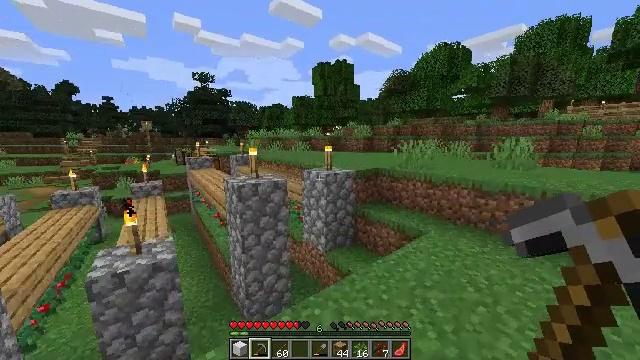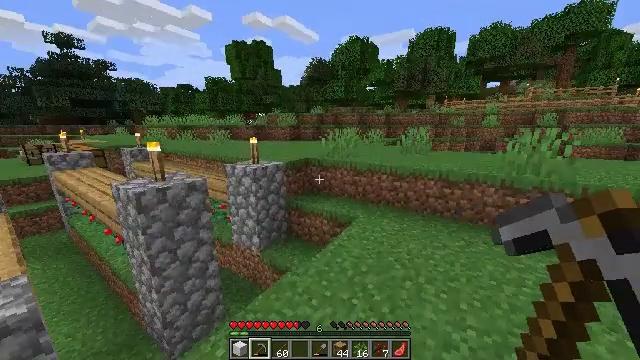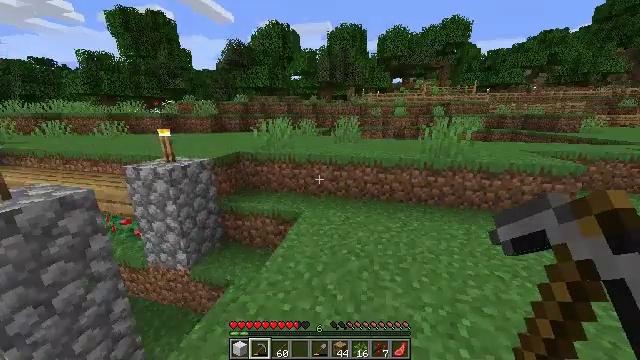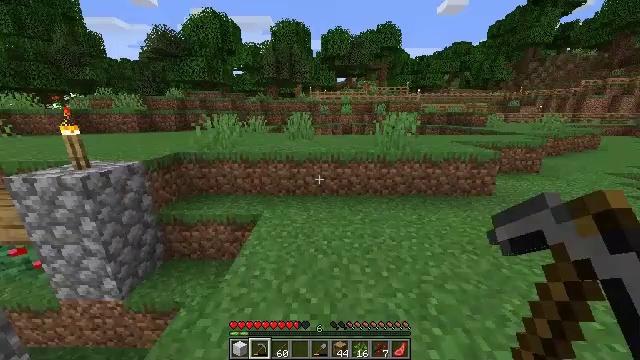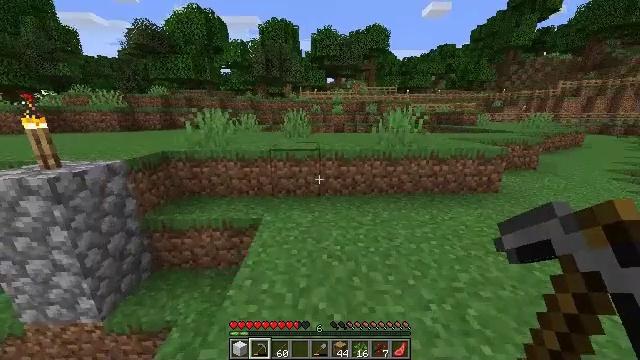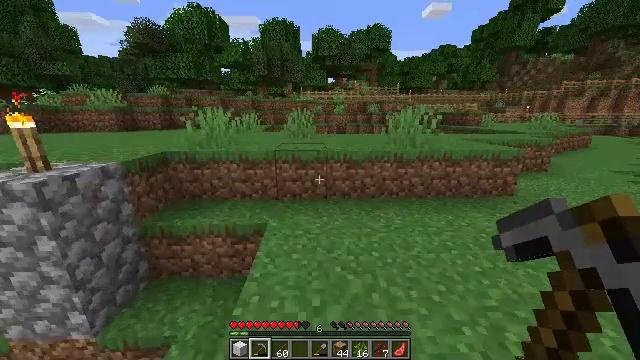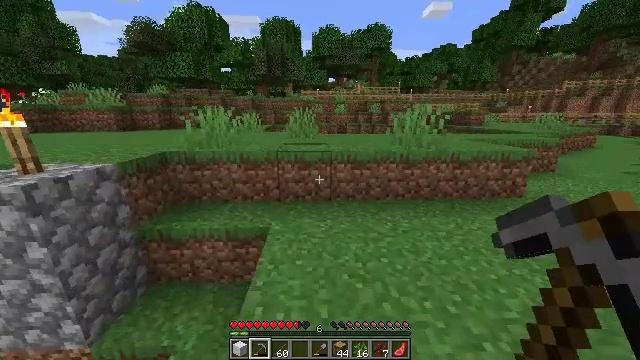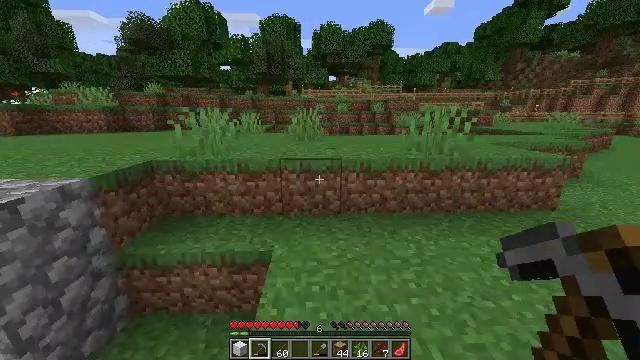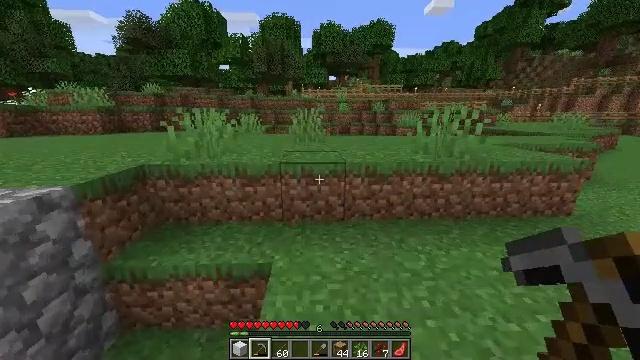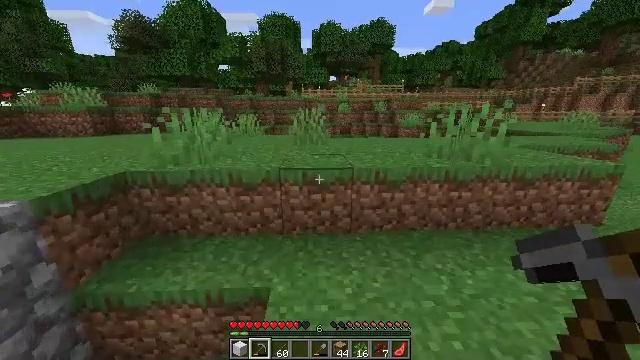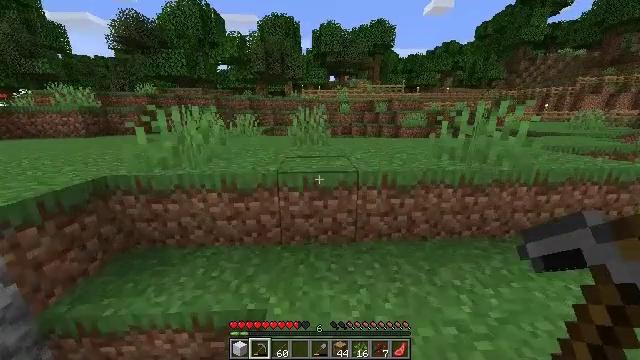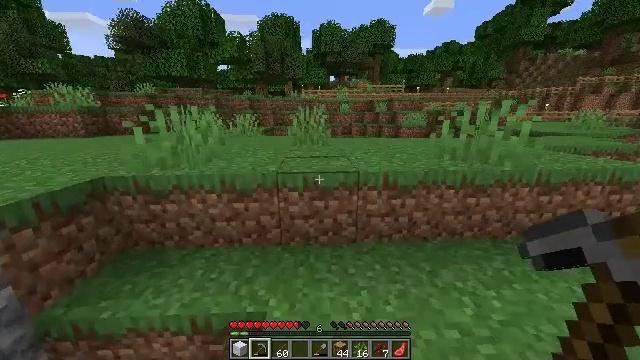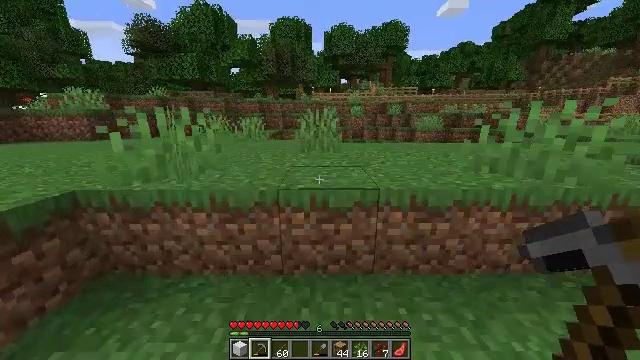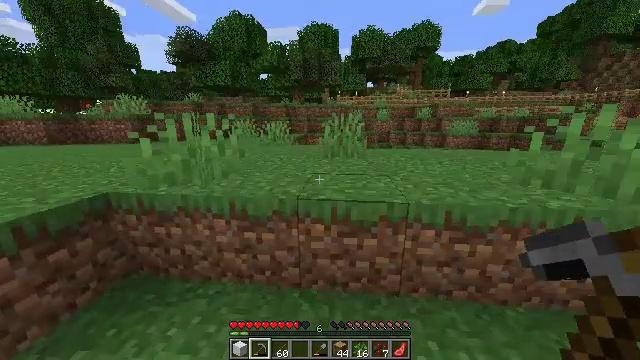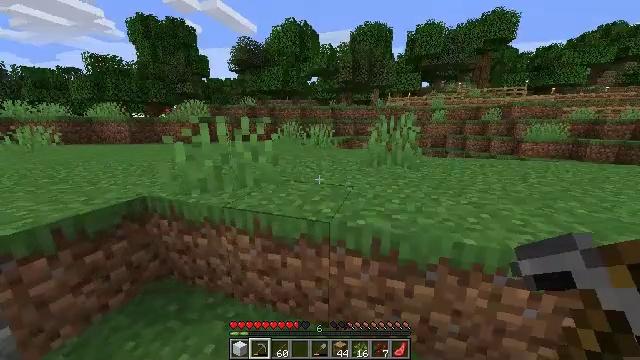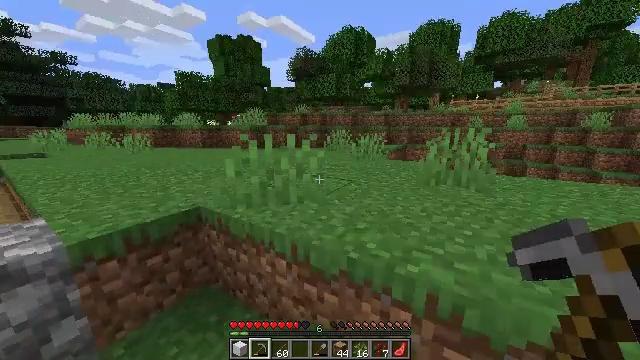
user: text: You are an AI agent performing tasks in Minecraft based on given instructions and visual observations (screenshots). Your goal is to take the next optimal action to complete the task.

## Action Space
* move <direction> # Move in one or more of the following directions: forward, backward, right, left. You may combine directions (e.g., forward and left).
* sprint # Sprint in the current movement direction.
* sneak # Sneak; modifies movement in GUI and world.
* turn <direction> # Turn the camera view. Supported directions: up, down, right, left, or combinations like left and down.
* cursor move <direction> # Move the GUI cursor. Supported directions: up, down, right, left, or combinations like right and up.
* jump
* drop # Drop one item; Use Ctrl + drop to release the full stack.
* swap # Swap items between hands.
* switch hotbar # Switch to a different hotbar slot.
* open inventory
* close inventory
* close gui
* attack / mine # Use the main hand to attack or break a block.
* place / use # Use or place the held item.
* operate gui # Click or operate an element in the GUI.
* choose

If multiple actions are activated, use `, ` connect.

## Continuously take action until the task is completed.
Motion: motion action
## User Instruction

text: Open the crafting table to make purple wool.
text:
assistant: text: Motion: move forward, turn right and down
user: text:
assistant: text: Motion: move forward, turn right and down
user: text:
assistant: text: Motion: move forward, turn right
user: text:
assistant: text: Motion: move forward, turn right
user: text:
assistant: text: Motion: move forward
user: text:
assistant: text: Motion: move forward
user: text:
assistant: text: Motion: move forward
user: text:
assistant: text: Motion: move forward
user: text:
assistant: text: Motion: move forward
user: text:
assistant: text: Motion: move forward
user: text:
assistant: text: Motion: move forward
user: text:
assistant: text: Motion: move forward, turn left
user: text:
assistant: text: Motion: move forward, turn left and up
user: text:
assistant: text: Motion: move forward, turn left
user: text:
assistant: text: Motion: move forward, turn left, jump
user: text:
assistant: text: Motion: move forward, turn left and up, jump
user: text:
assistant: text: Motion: move forward, turn left, jump
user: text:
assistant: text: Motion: move forward, turn left
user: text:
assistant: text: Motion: move forward
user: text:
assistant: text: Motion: move forward
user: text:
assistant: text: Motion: move forward
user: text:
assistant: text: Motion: move forward, turn left
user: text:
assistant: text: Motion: move forward, turn left
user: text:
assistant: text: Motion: move forward, turn left
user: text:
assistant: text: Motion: move forward, turn left
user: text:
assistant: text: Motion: move forward, turn left
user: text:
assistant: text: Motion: move forward
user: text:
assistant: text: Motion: move forward
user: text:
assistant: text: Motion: move forward
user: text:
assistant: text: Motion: move forward